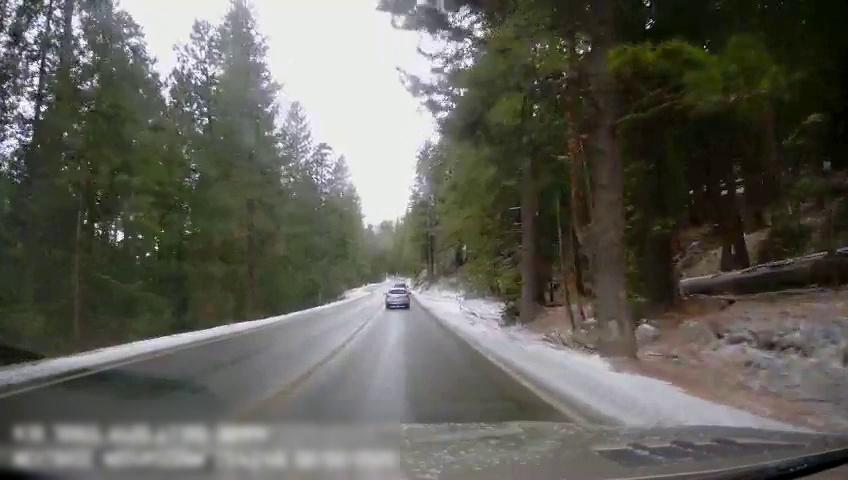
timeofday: Day
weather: Cloudy
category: Drivable Space
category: Vehicles | Truck
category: Vehicles | Car
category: Lanes | Current Lane
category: Lanes | Current Lane
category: Lanes | Opposite Lane
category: Lanes | Opposite Lane